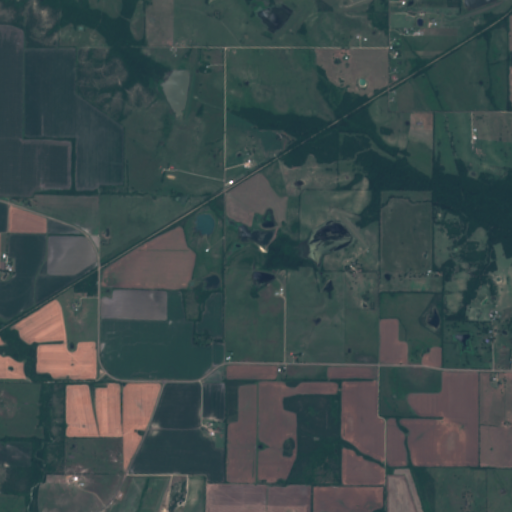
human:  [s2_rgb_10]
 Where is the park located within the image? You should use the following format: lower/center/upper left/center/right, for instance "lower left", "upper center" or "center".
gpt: The park is located in the center right of the image.
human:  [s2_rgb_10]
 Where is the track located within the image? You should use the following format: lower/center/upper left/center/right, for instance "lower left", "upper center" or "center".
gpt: There is no track in the image.